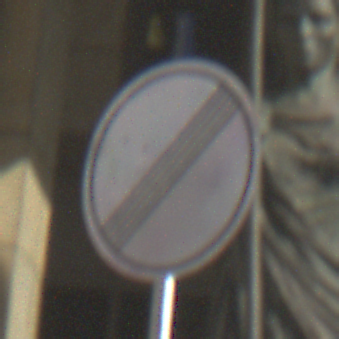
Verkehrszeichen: EndeSaemtlicherBegrenzungen
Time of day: MorningAfternoon
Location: Outdoor (Urban)
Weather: PartlyCloudy
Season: NotSpecified
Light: Natural